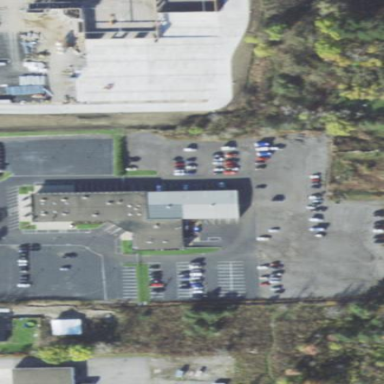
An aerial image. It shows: Parking area.